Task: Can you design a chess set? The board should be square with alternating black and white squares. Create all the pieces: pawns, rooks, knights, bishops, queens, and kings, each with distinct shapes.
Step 2851:
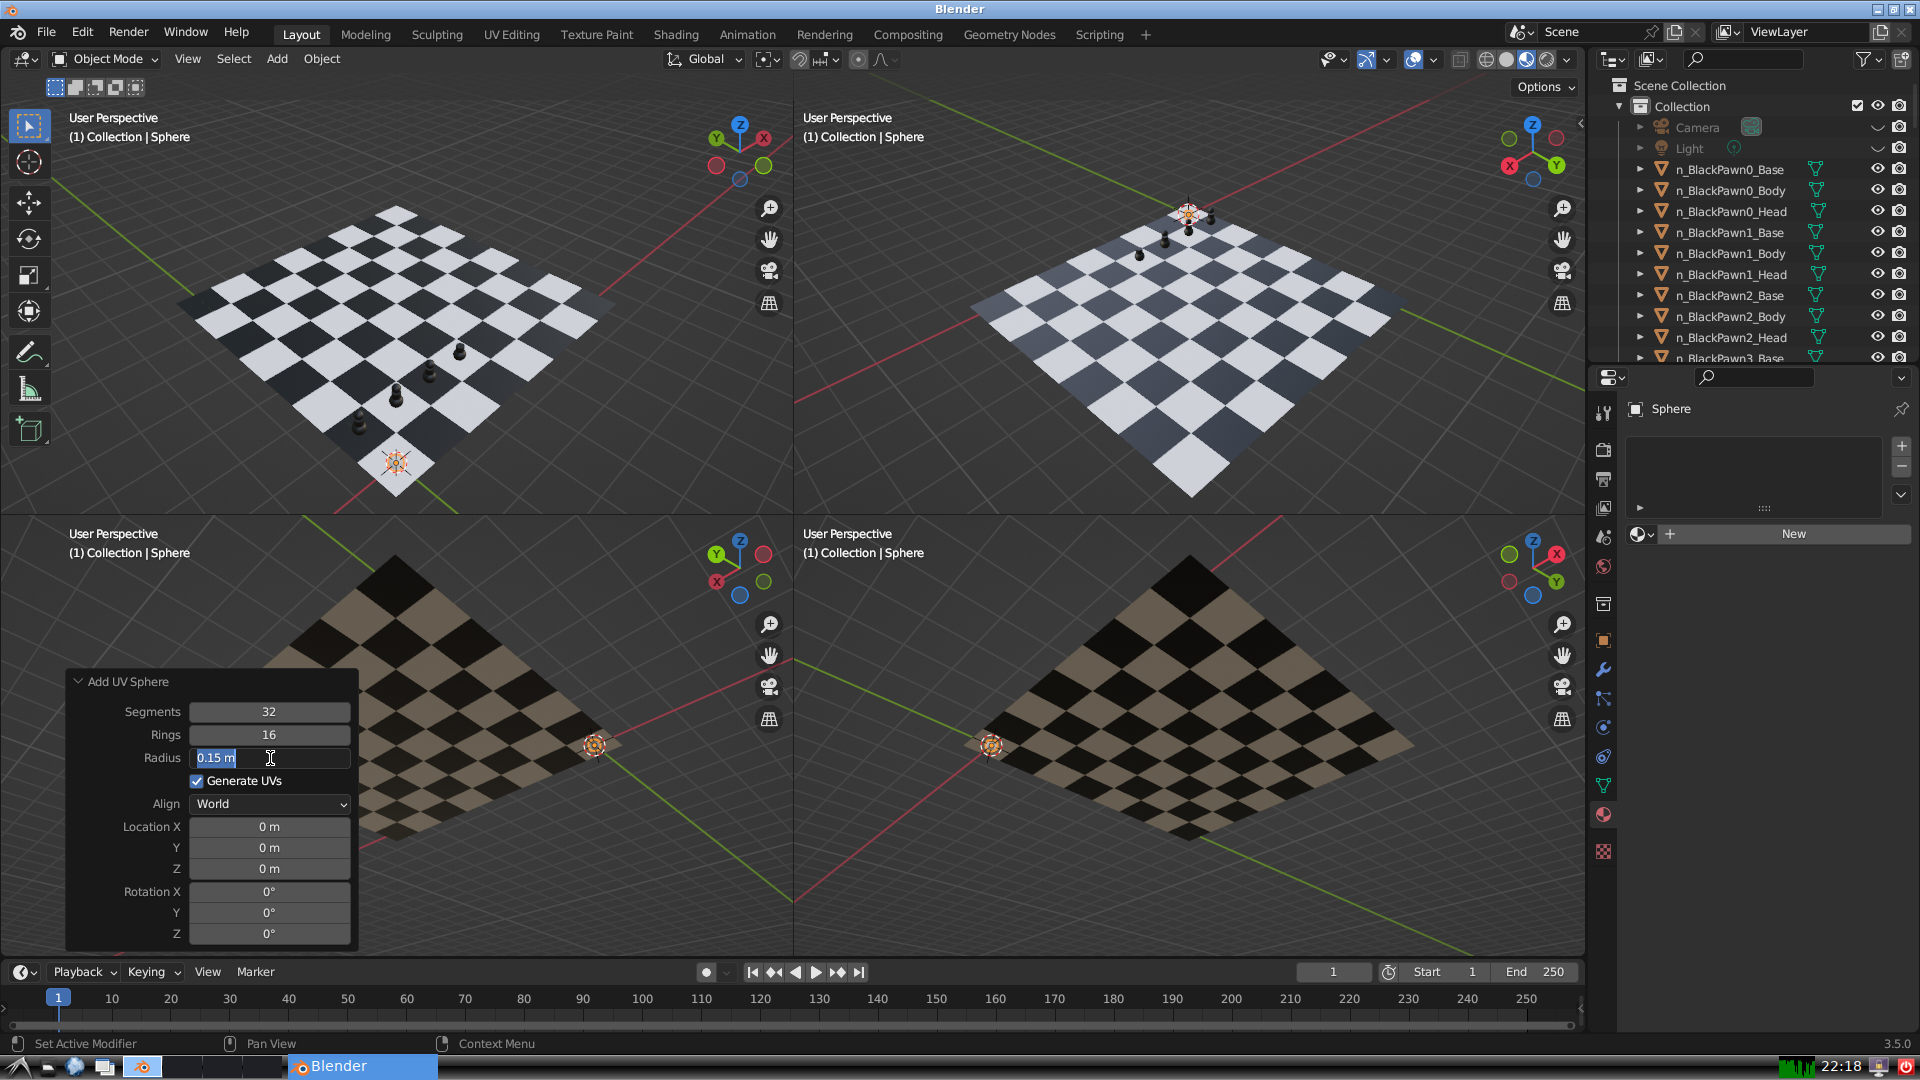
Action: input_text: 0.1